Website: bh-photo
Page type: address-validator
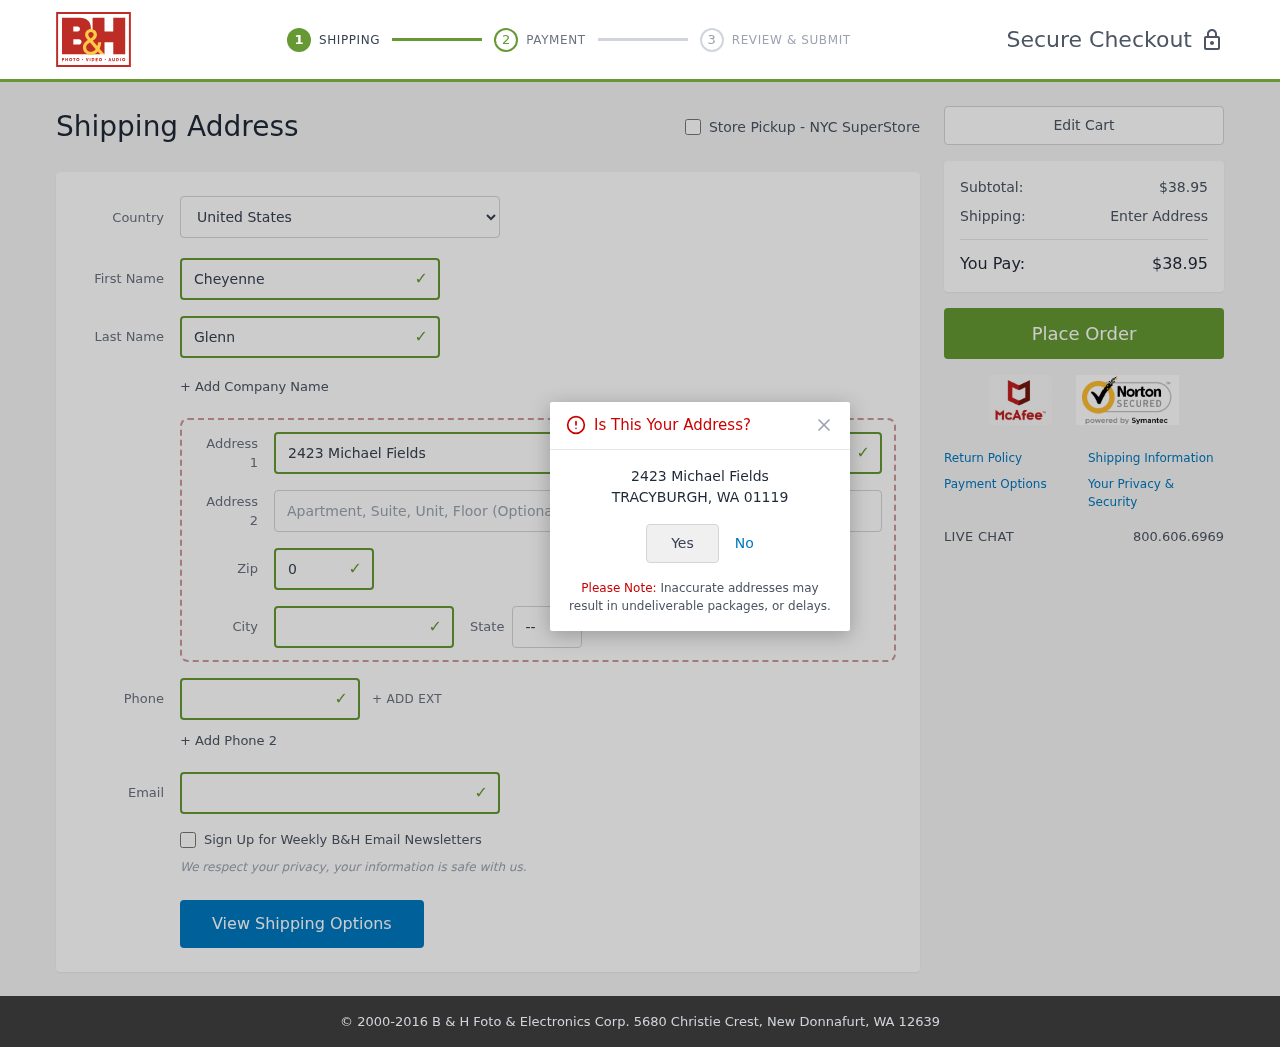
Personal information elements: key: PII_CITY
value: Tracyburgh
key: PII_COUNTRY
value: United States
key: PII_EMAIL
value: cheyenne_glenn@hotmail.com
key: PII_FIRSTNAME
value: Cheyenne
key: PII_LASTNAME
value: Glenn
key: PII_PHONE
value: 9333587332
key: PII_POSTCODE
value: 01119
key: PII_STATE_ABBR
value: WA
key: PII_STREET
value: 2423 Michael Fields
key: PII_CITY_CONFIRM
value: TRACYBURGH
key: PII_POSTCODE_FULL
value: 01119
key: PII_POSTCODE_NUMERIC
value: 1119
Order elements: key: ORDER_SUBTOTAL
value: $38.95
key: ORDER_TOTAL
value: $38.95